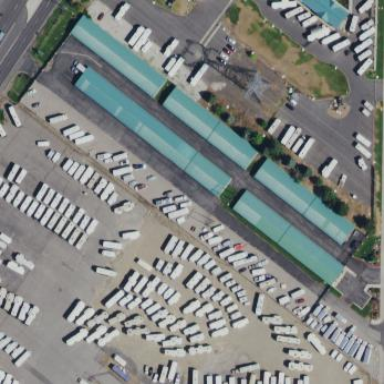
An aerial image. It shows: Commercial area with storage rental shop.